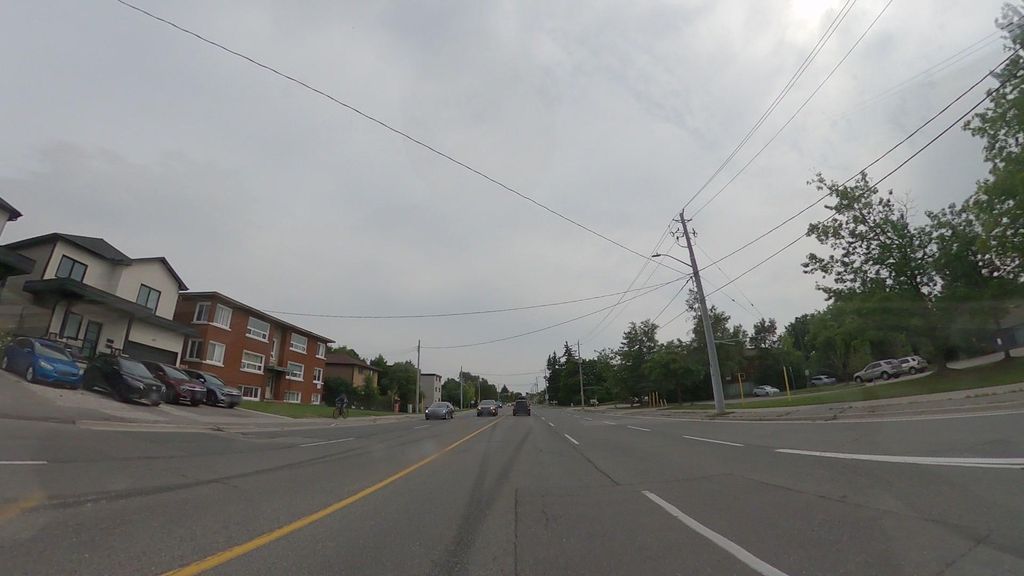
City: kitchener-waterloo